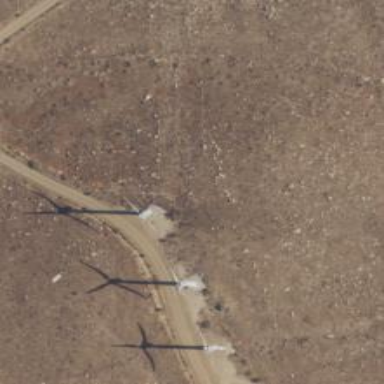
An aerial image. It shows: Wind turbine generating electricity using wind as the power source. The turbine type is horizontal axis.